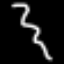
Label: squiggle